Aerial crown-view tile of a tropical tree (Barro Colorado Island, Panama), acquired 20241014:
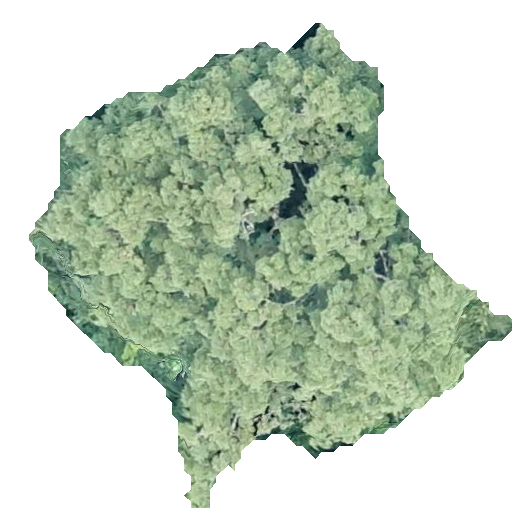
Species: Brosimum alicastrum
GBIF accepted scientific name: Brosimum alicastrum
Crown area: 198.115 m²